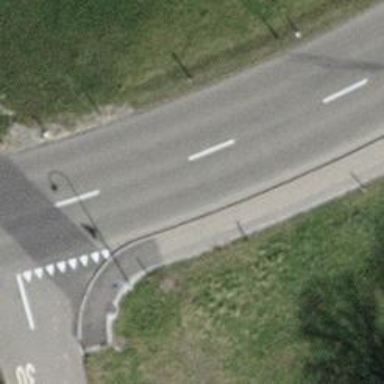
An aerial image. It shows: Tertiary road with asphalt surface and sidewalk on the left side.